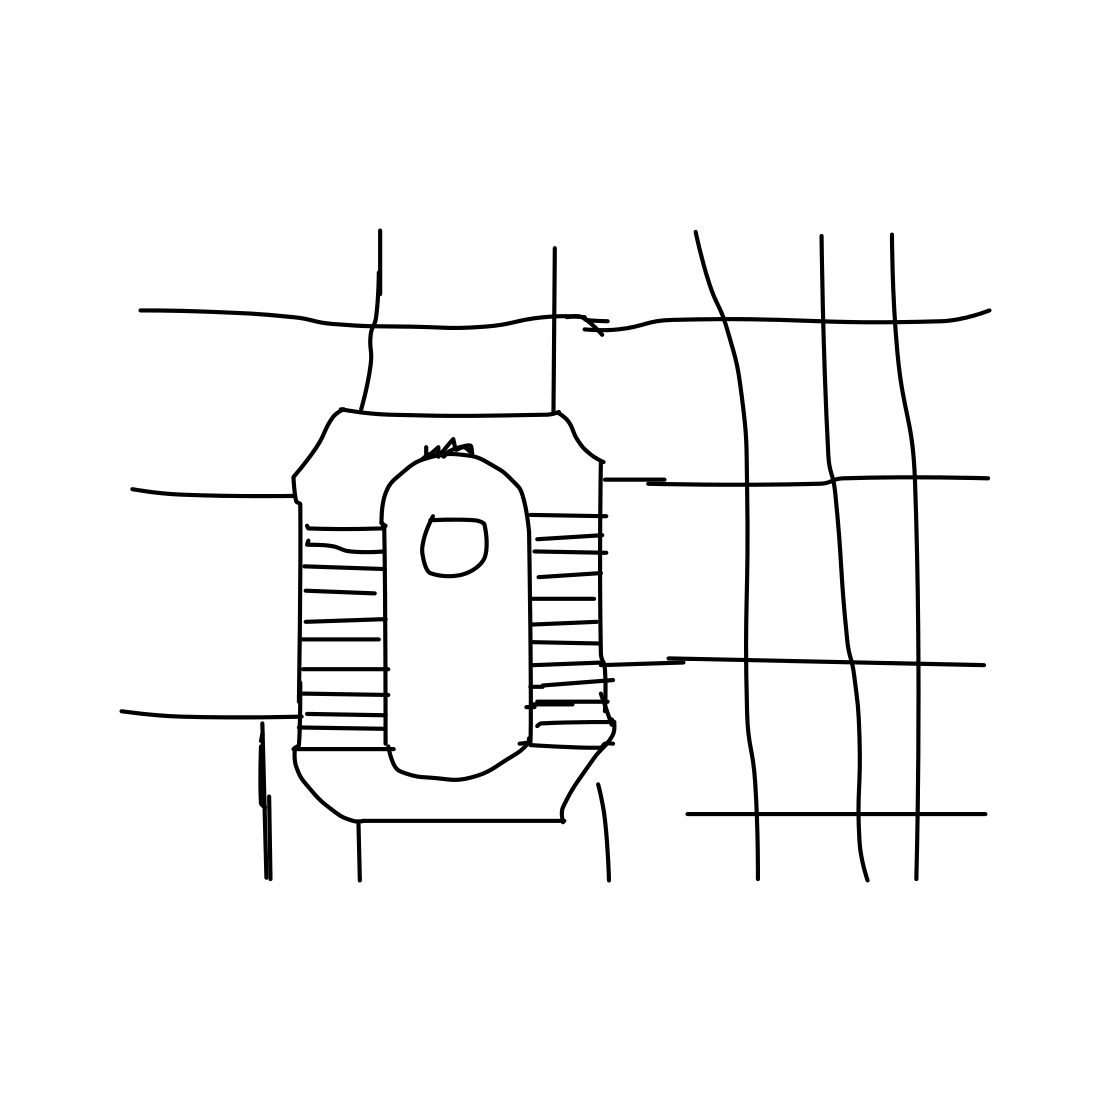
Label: toilet